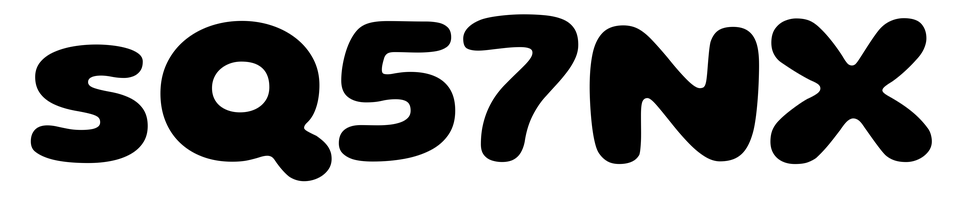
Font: Gluten_Bold